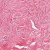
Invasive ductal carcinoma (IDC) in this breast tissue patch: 0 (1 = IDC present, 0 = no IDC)